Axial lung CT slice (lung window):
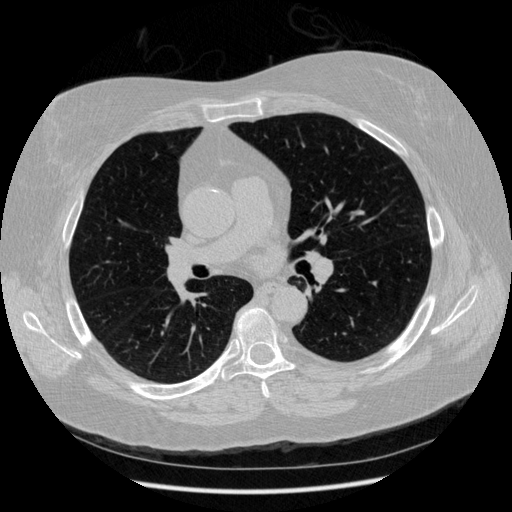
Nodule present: no